Question: I have this code to give the graph shown below:
'''
d=ggplot(df, aes(x=Year, y=NAO_Index, width=.8)) +
+ geom_bar(stat="identity", aes(fill=NAO_Index>0), position='identity', col = 'transparent') +
+ theme_bw() + scale_fill_manual(values=c("royalblue", "firebrick3"), name="NAO Oscillation", labels=c("Negative", "Positive"), guide=guide_legend(reverse=TRUE)) +
theme(legend.position=c(0.06, 0.92)) +
+ theme(axis.title.x=element_text(vjust=-0.2)) +
+ geom_line(data=dfmoveav, aes(x=Year ,y=moveav)) +
+ ylab("NAO Index") +
+ ggtitle("NAO Index between 1860 and 2050") +
+ scale_x_continuous(breaks=c(seq(1860,2050,10))) +
+ scale_y_continuous(breaks=c(seq(-3.5,3.5,0.5)))
'''
I am only really concerned with the last line. In the graph the y-axis only goes from -3 to 2.5. How do I get it from -3.5 to 3.5 so it is even?
I'm sure I am making a simple error but cannot figure it out!
Many thanks in advance.
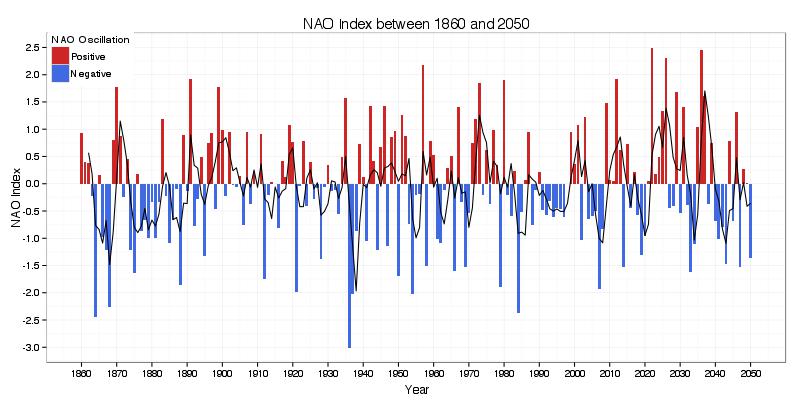
Answer: You are almost there. Try to set limits.
'''
d=ggplot(df, aes(x=Year, y=NAO_Index, width=.8)) +
+ geom_bar(stat="identity", aes(fill=NAO_Index>0), position='identity', col = 'transparent') +
+ theme_bw() + scale_fill_manual(values=c("royalblue", "firebrick3"), name="NAO Oscillation", labels=c("Negative", "Positive"), guide=guide_legend(reverse=TRUE)) +
theme(legend.position=c(0.06, 0.92)) +
+ theme(axis.title.x=element_text(vjust=-0.2)) +
+ geom_line(data=dfmoveav, aes(x=Year ,y=moveav)) +
+ ylab("NAO Index") +
+ ggtitle("NAO Index between 1860 and 2050") +
+ scale_x_continuous(breaks=c(seq(1860,2050,10))) +
+ scale_y_continuous(breaks=c(seq(-3.5,3.5,0.5)), limits = c(-3.5, 3.5))
'''
More about it <URL>
To map line into the legend you should map the variable to aesthetic. But it's not trivial and you'll find references to avoid this approach.
'''
df <- data.frame(year=factor(seq(1:10)),
nao = rnorm(10, 0, 2),
mov = rnorm(10, 0,3))
df2 <- data.frame(year=factor(seq(1:10)),
mov = df$nao+rnorm(10, 0, 0.1),
g = .1)
ggplot() +
geom_bar(data = df, aes(x=year, y=nao, fill=nao > 0), width=.8,
stat="identity", position ='identity', col = 'transparent') +
geom_line(data = df2, aes(x = year, y = mov, group = g, size = g)) +
scale_fill_manual(values=c("royalblue", "firebrick3"),
name="NAO Oscillation",
labels=c("Negative", "Positive"),
guide=guide_legend(reverse=TRUE)) +
scale_size('Trend', range = 1, labels = 'Moving
average') +
ggtitle("NAO Index between 1860 and 2050") +
scale_y_continuous(breaks=c(seq(-5,5,0.5)), limits = c(-5, 5)) +
ylab("NAO Index") +
theme(legend.position = c(0.07, 0.80),
axis.title.x = element_text(vjust= -0.2),
legend.background = element_blank())
'''

This may not be the best approach to map variables to aesthetics.